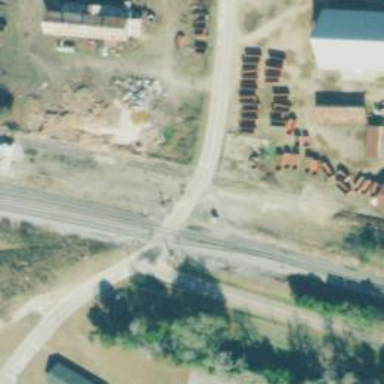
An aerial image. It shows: Level crossing along the railway.